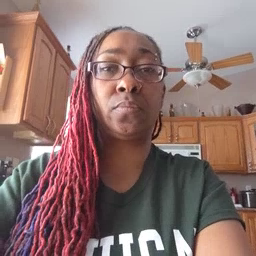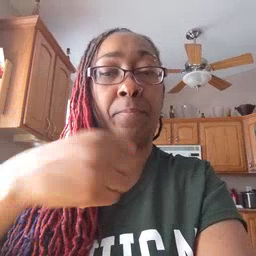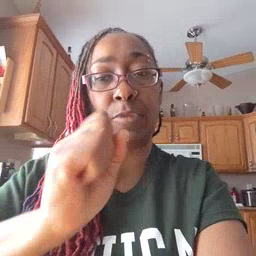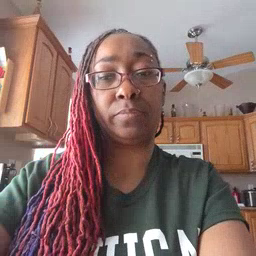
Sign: make